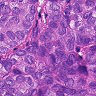
Metastatic tissue present: yes